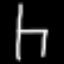
Label: chair